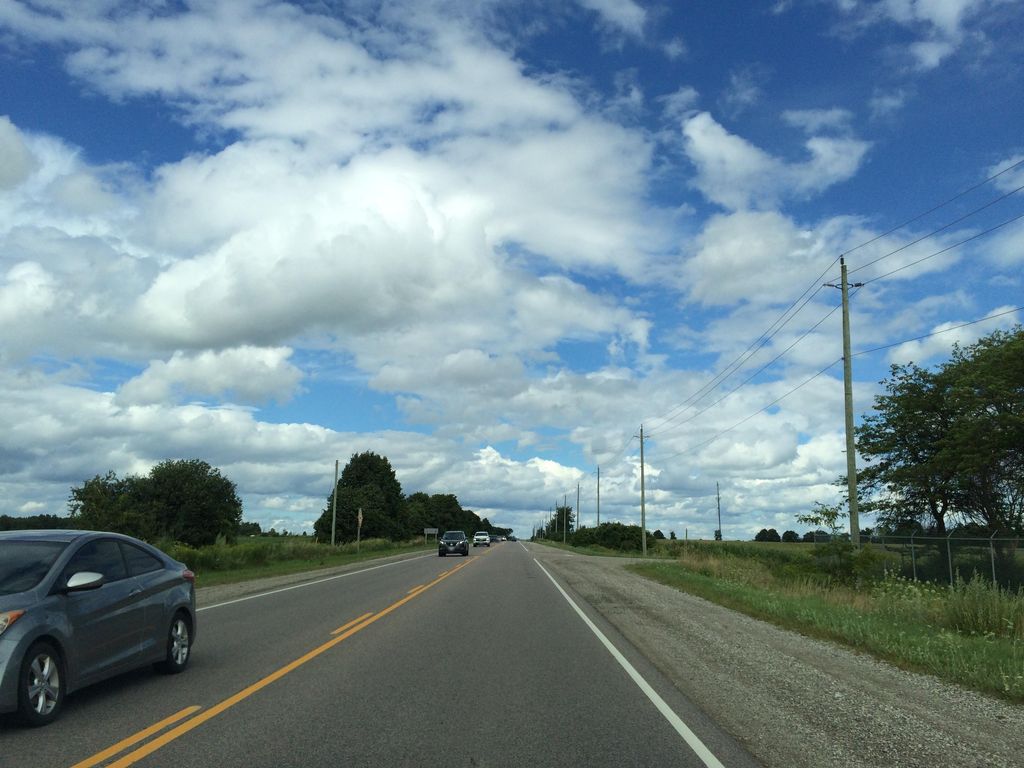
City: kitchener-waterloo